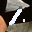
Label: 1